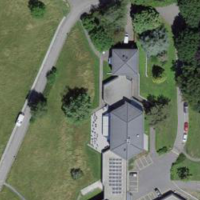
EUNIS habitat code: 52
Species observed at this site:
Allium ursinum
Vincetoxicum hirundinaria
Sitta europaea
Ilex aquifolium